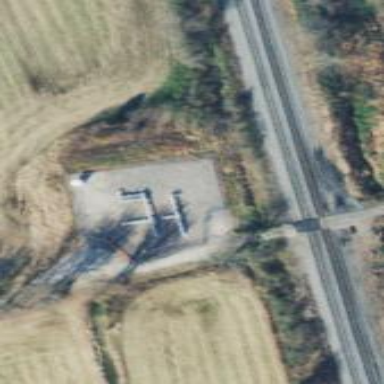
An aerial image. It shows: Substation featuring valve.